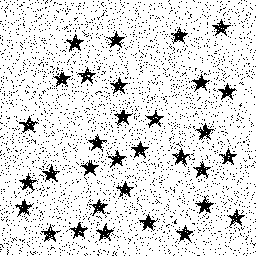
Squares: 0
Triangles: 0
Stars: 32
Total shapes: 32